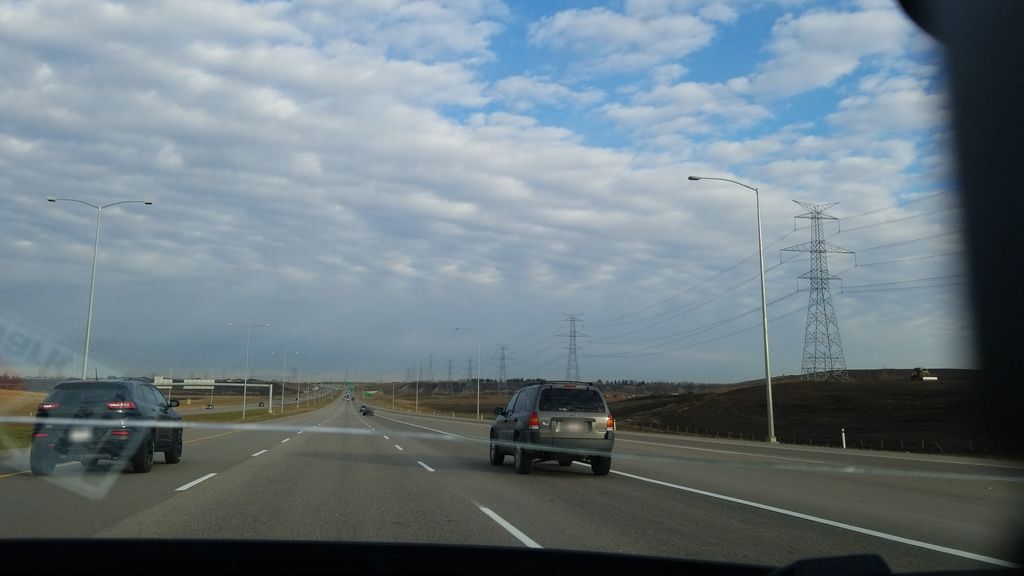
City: edmonton